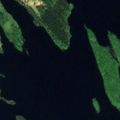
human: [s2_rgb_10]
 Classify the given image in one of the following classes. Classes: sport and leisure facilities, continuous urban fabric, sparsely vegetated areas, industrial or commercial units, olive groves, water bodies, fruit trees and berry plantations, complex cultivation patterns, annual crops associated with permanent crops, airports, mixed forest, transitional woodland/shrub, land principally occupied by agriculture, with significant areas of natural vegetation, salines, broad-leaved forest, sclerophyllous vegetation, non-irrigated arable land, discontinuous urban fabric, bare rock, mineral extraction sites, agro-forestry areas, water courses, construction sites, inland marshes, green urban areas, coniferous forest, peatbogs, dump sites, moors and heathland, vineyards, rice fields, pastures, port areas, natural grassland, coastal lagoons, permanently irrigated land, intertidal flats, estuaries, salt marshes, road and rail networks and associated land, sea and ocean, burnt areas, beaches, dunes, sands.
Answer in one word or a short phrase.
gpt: mixed forest, water bodies